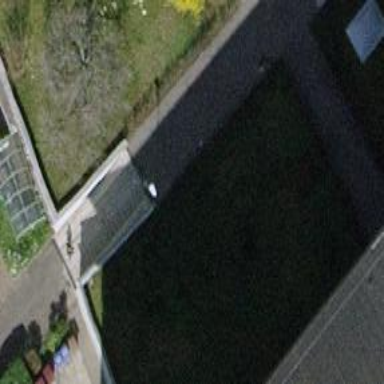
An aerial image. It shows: Concrete steps with ramp available for accessibility.